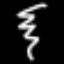
Label: squiggle